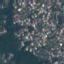
Land use / land cover: Residential